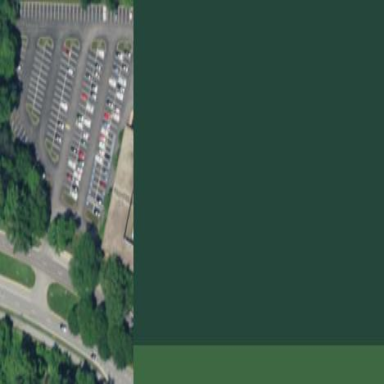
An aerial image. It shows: Parking area with surface.